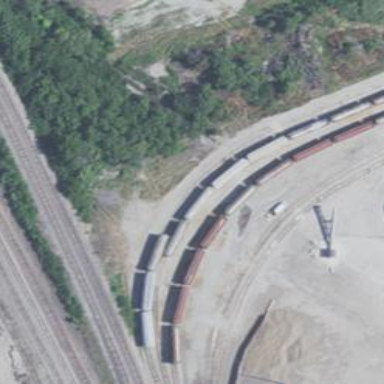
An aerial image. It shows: Rail spur service.